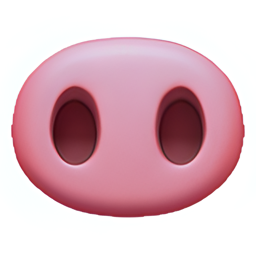
Name: pig nose
Emoji: 🐽
Group: Animals & Nature
Sub-group: animal-mammal